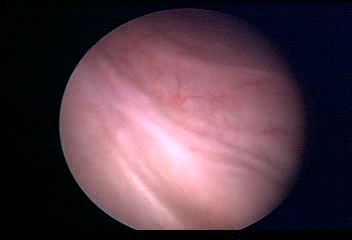
Modality: WLC
Class: Normal mucosa
Bladder cancer association: No